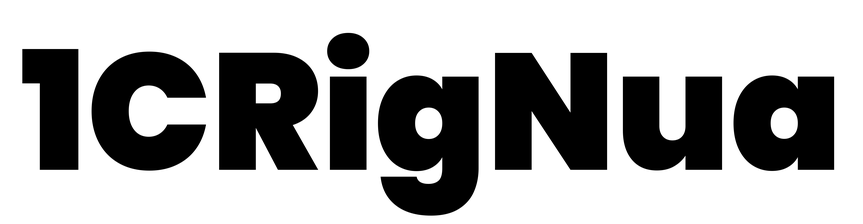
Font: Poppins-Black